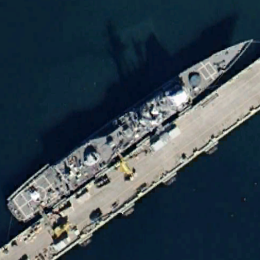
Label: cruiser